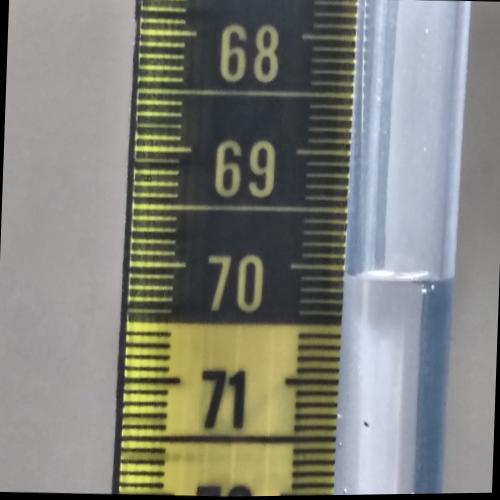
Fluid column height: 70.1 cm